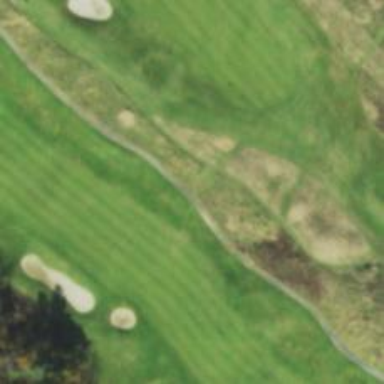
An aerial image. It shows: Path designated for golf carts.